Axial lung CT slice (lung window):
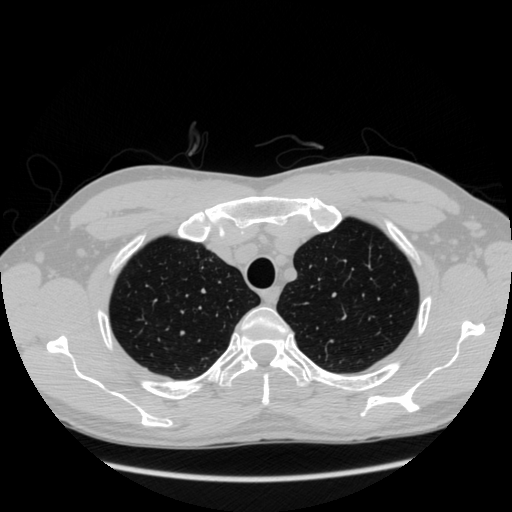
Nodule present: no